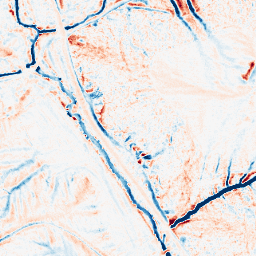
Category: edge_preserving
Decomposition family: median
Decomposition parameters: size: 11
Upsampling method: sinc_blackman
Upsampling parameters: scale: 4
kernel_size: 8
Upsampling scale: 4